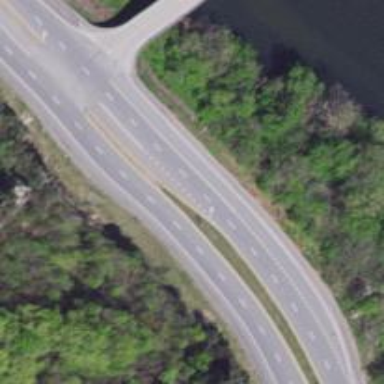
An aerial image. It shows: This image shows trunk highway that functions as expressway.